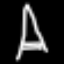
Label: The Eiffel Tower